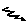
Label: zigzag